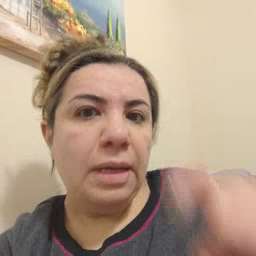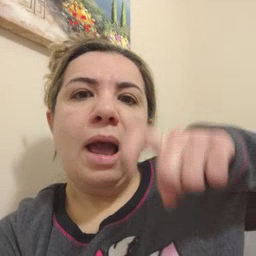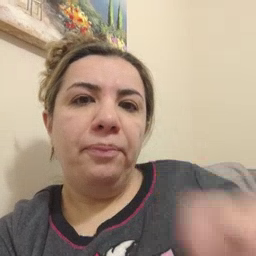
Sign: time